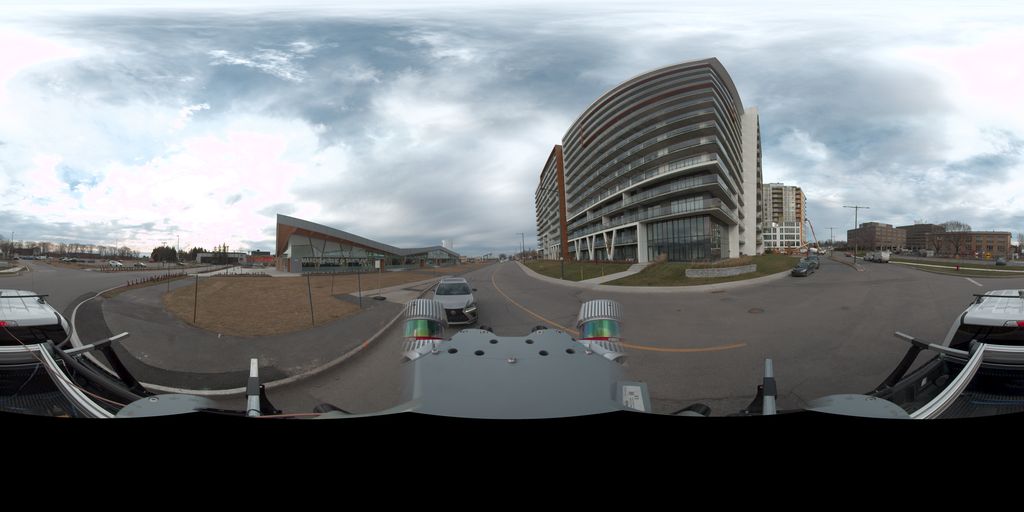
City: quebec_city